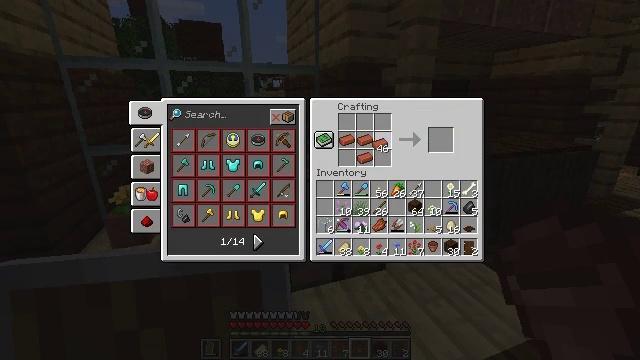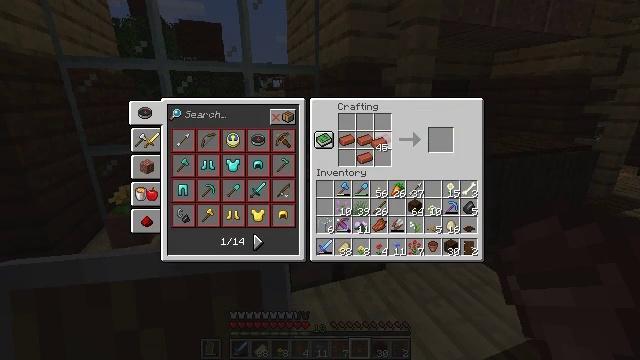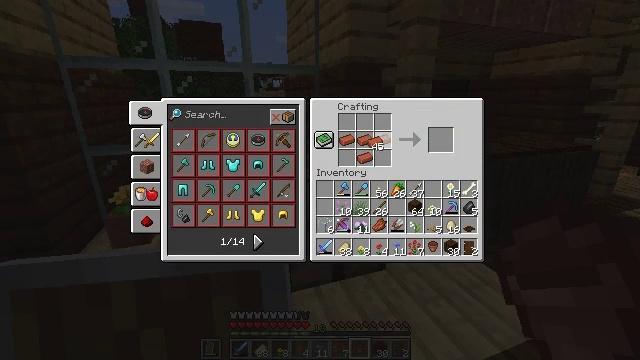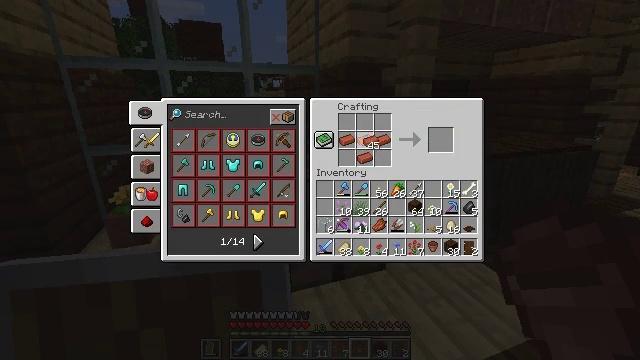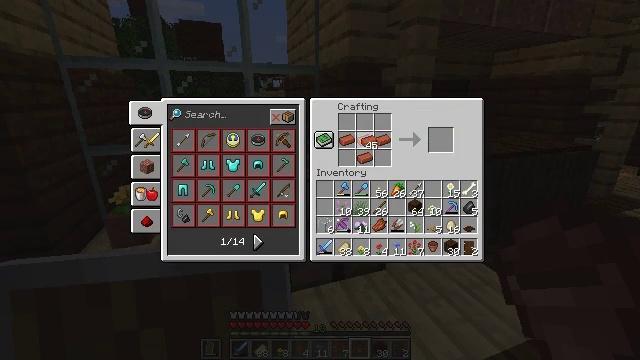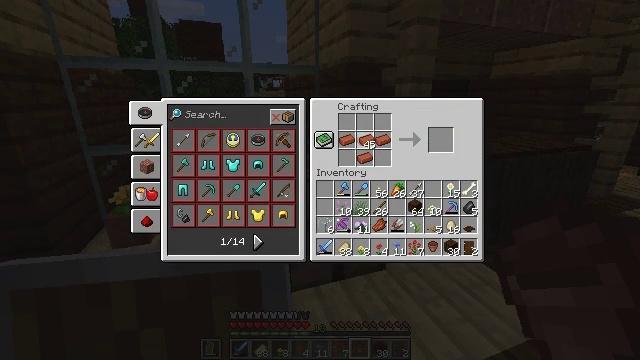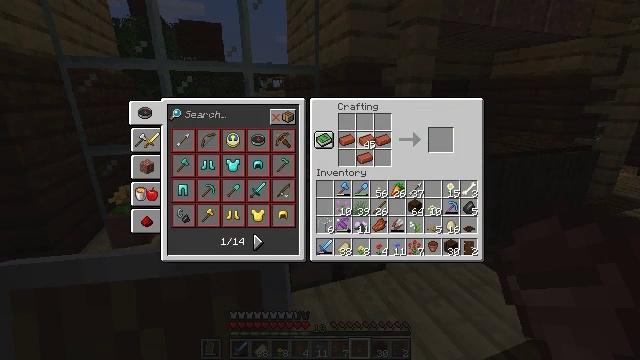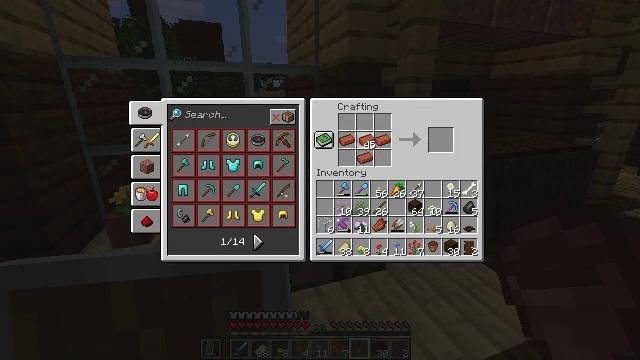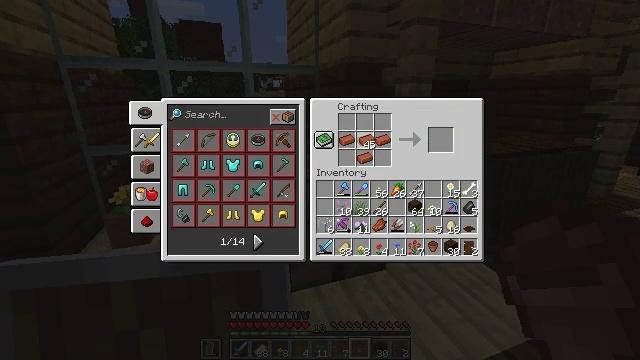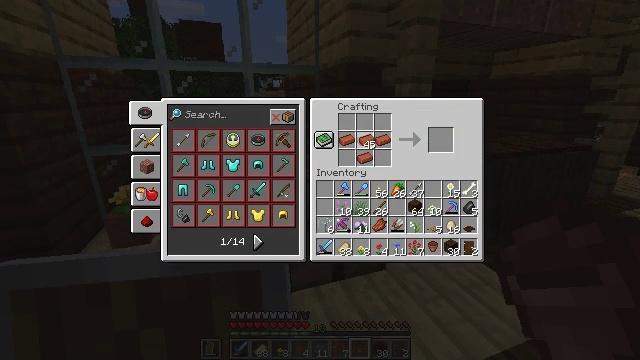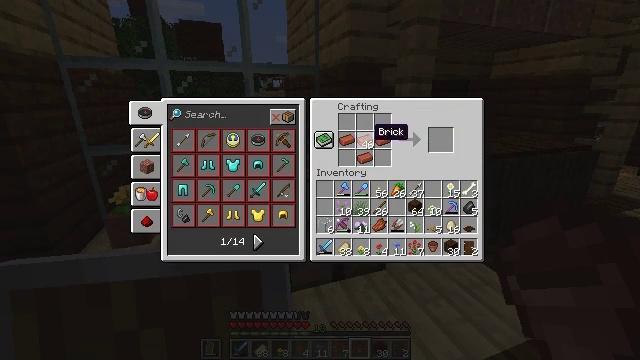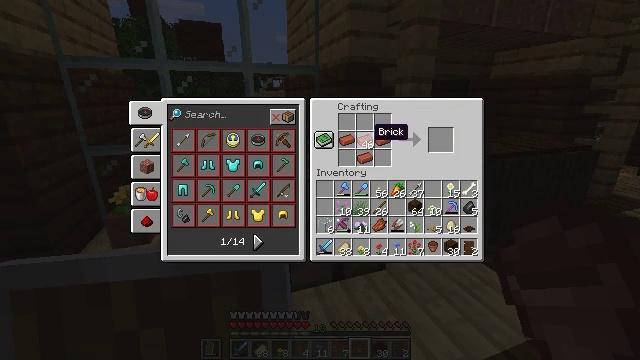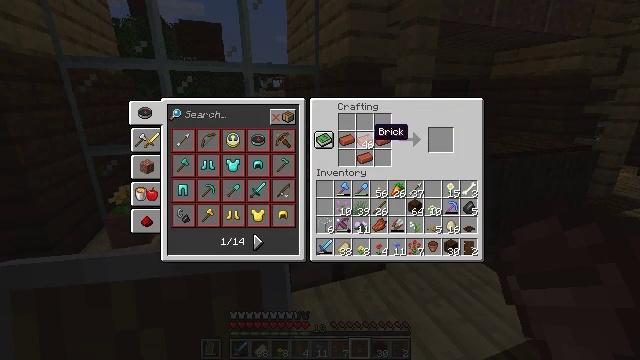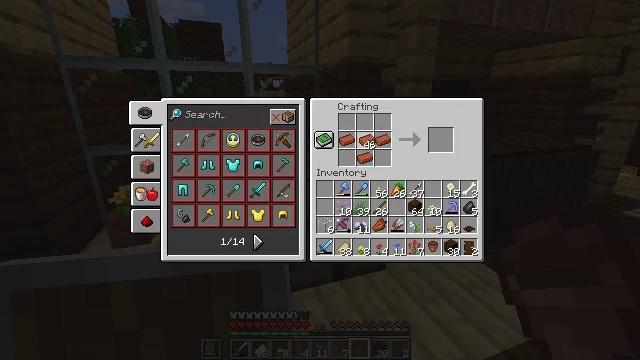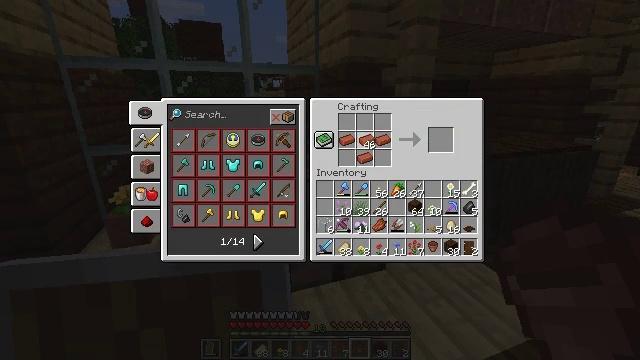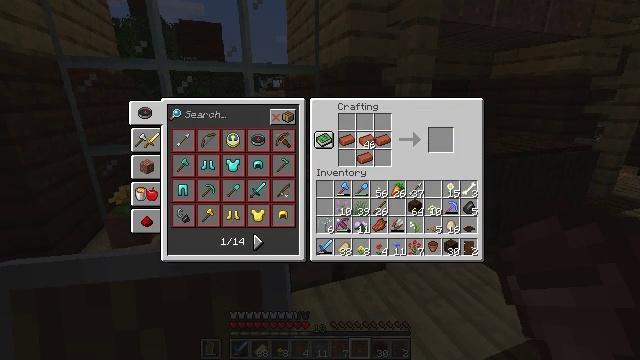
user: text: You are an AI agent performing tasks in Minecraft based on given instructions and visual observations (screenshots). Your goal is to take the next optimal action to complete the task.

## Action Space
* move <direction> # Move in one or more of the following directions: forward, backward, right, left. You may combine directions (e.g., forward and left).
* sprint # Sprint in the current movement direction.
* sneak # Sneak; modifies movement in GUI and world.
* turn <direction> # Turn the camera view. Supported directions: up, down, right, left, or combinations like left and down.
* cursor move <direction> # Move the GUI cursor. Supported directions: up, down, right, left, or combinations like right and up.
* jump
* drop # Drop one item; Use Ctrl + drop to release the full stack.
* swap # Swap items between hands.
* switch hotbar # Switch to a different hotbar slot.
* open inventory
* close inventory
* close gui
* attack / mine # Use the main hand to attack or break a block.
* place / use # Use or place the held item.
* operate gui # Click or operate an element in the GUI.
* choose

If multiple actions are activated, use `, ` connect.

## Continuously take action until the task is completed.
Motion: motion action
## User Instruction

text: Produce a flower pot on a crafting table.
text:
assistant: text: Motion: no_op
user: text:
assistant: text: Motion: no_op
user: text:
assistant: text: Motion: no_op
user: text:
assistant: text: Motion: no_op
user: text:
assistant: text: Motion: no_op
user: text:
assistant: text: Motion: no_op
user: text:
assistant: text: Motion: operate gui
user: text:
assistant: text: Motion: operate gui
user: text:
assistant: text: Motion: operate gui
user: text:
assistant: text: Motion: no_op
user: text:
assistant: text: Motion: no_op
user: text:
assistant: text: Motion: no_op
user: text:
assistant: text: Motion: operate gui
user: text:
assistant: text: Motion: operate gui
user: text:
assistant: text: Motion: operate gui
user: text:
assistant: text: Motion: no_op
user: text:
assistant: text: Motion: cursor move right
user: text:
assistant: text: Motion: no_op
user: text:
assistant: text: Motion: no_op
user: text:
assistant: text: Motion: no_op
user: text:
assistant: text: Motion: choose
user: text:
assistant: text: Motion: choose
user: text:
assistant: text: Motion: choose
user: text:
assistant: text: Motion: no_op
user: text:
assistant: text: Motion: no_op
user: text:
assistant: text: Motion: no_op
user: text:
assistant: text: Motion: no_op
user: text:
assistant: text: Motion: no_op
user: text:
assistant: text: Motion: no_op
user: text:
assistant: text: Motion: no_op